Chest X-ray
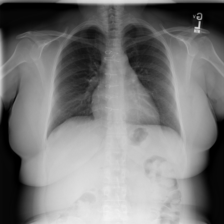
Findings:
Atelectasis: negative
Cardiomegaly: negative
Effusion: negative
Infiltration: negative
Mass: negative
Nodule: negative
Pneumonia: negative
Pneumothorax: negative
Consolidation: negative
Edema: negative
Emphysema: negative
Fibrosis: negative
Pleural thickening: negative
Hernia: negative